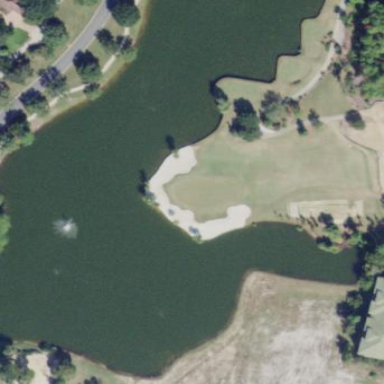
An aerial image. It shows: Sandy area is golf bunker.